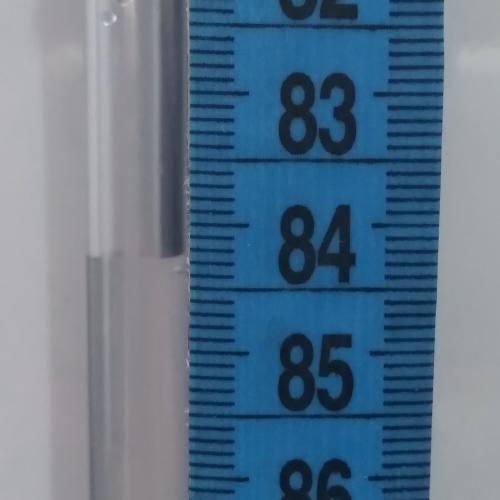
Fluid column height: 84.3 cm